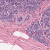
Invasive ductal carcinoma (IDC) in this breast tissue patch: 0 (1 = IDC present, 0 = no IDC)